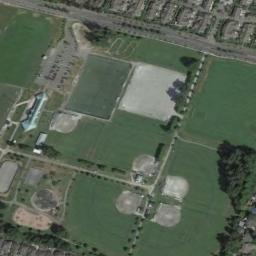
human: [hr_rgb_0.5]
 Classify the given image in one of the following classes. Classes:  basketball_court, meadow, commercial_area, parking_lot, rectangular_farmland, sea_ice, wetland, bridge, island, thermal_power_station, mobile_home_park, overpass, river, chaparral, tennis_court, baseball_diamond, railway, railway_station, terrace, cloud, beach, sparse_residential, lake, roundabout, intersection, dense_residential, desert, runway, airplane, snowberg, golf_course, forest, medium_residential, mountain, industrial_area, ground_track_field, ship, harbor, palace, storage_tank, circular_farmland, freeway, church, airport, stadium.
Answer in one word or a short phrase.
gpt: baseball_diamond